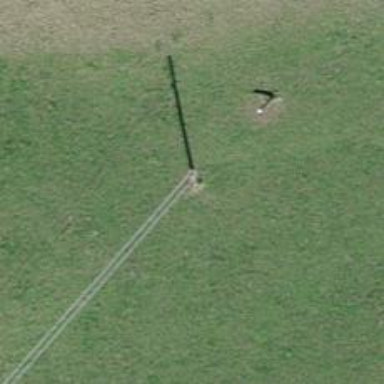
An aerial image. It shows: Power pole.